Question: I want the Grand Total calculation now.. I want the sum of all the values in the Amount field... I tried tis code but its not working...
'''
$(".amt").each(function(){
total=total+(parseInt($(this).val()))
});
'''

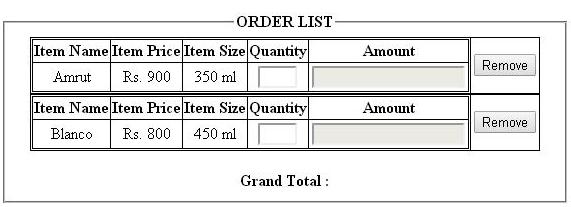
Answer: According to the following HTML:
'''
<table>
<tr>
<td><input class="amt" /></td>
</tr>
<tr>
<td><input class="amt" /></td>
</tr>
</table>
<div id="total"></div>
'''
The JS would be:
'''
$('table').focusout(function() {
var sum = 0;
$('.amt').each(function(){
if (this.value != "") {
sum += parseFloat(this.value);
}
});
$('#total').html("Grand total: " + sum);
});
'''
<URL>